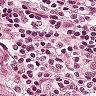
Metastatic tissue present: yes